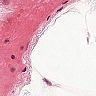
Metastatic tissue present: no